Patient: sex M, age 45
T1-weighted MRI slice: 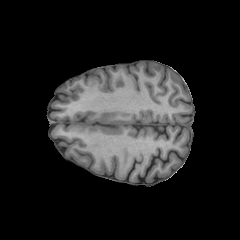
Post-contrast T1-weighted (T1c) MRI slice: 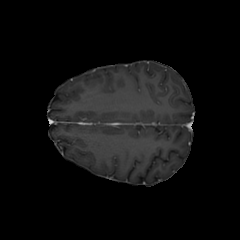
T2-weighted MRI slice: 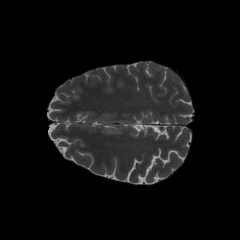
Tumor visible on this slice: no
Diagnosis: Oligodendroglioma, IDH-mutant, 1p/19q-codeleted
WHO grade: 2